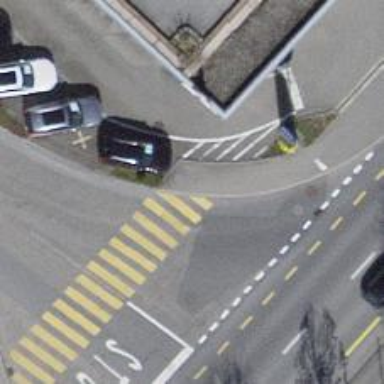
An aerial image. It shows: Kerb serving as barrier.